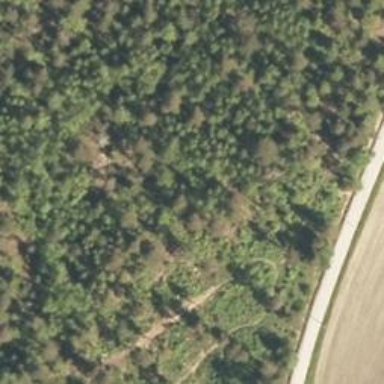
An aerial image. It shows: Path.